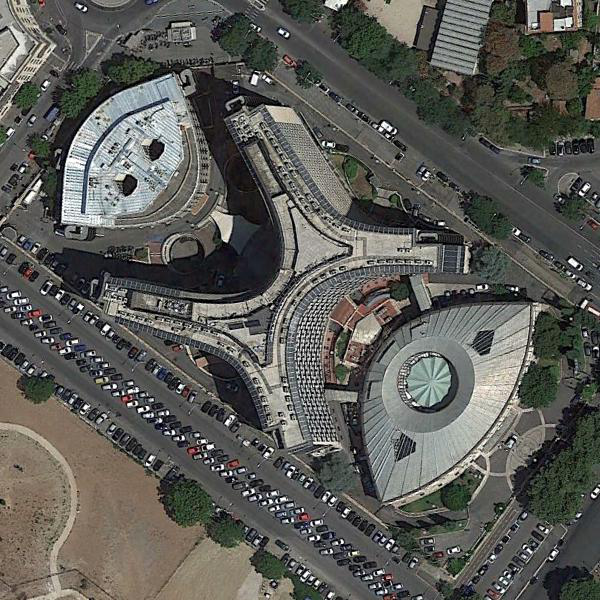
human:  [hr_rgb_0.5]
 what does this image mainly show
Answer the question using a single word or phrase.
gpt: center